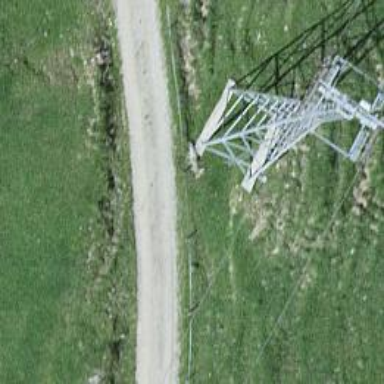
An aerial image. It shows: Pylon for aerialway.